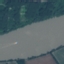
Land use / land cover class: River